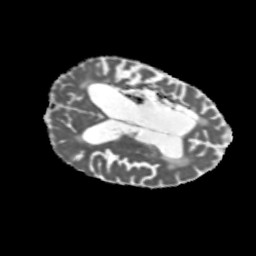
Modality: MD
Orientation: axial
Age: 52
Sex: male
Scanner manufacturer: siemens
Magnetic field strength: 3 T
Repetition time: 5.47 s
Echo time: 0.0854 s